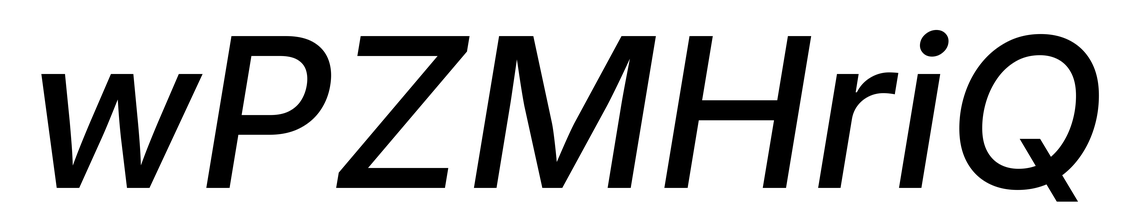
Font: Inter-Italic_Medium_Italic